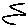
Label: zigzag